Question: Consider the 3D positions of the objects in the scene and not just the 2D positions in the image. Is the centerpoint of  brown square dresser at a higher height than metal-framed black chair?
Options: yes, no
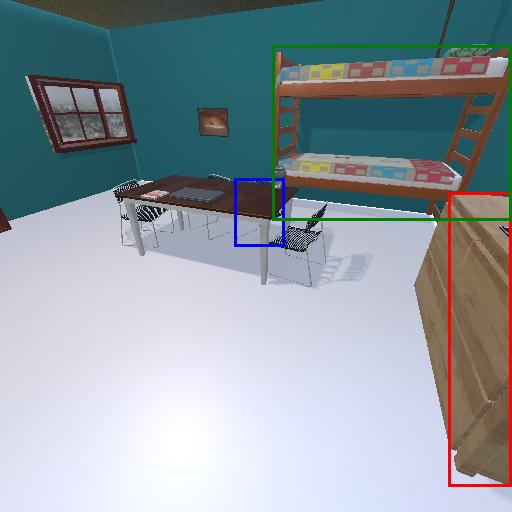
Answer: yes